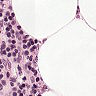
Metastatic tissue present: no